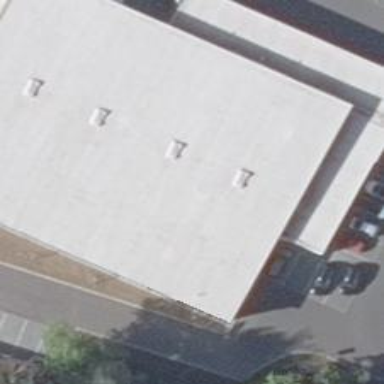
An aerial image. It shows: Supermarket.